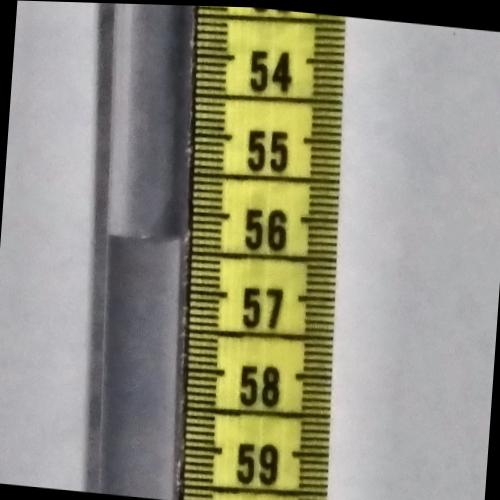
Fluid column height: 56.3 cm